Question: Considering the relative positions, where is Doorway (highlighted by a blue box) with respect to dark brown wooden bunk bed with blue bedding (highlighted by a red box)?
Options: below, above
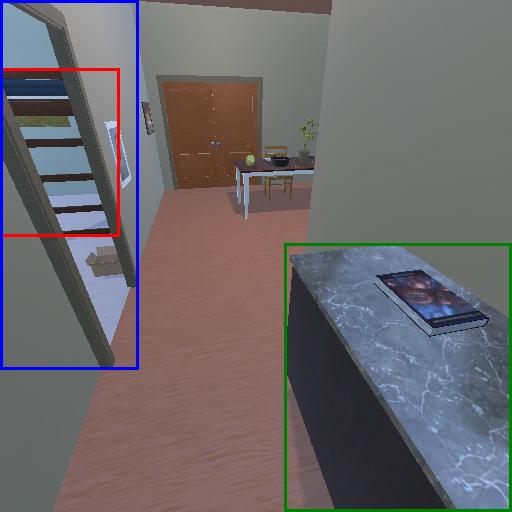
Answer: below